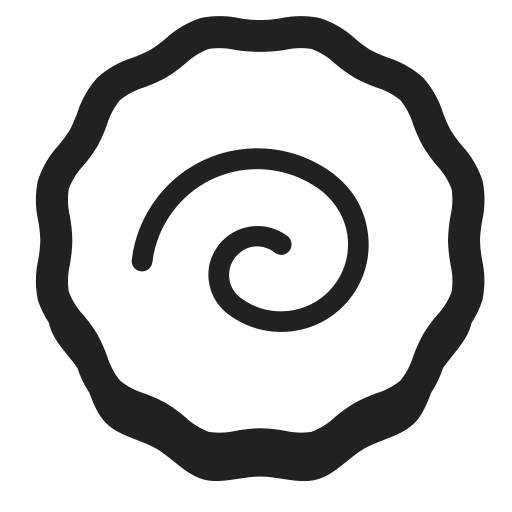
fish cake with swirl high contrast